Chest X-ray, PA view. Patient: 47 years old, sex M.
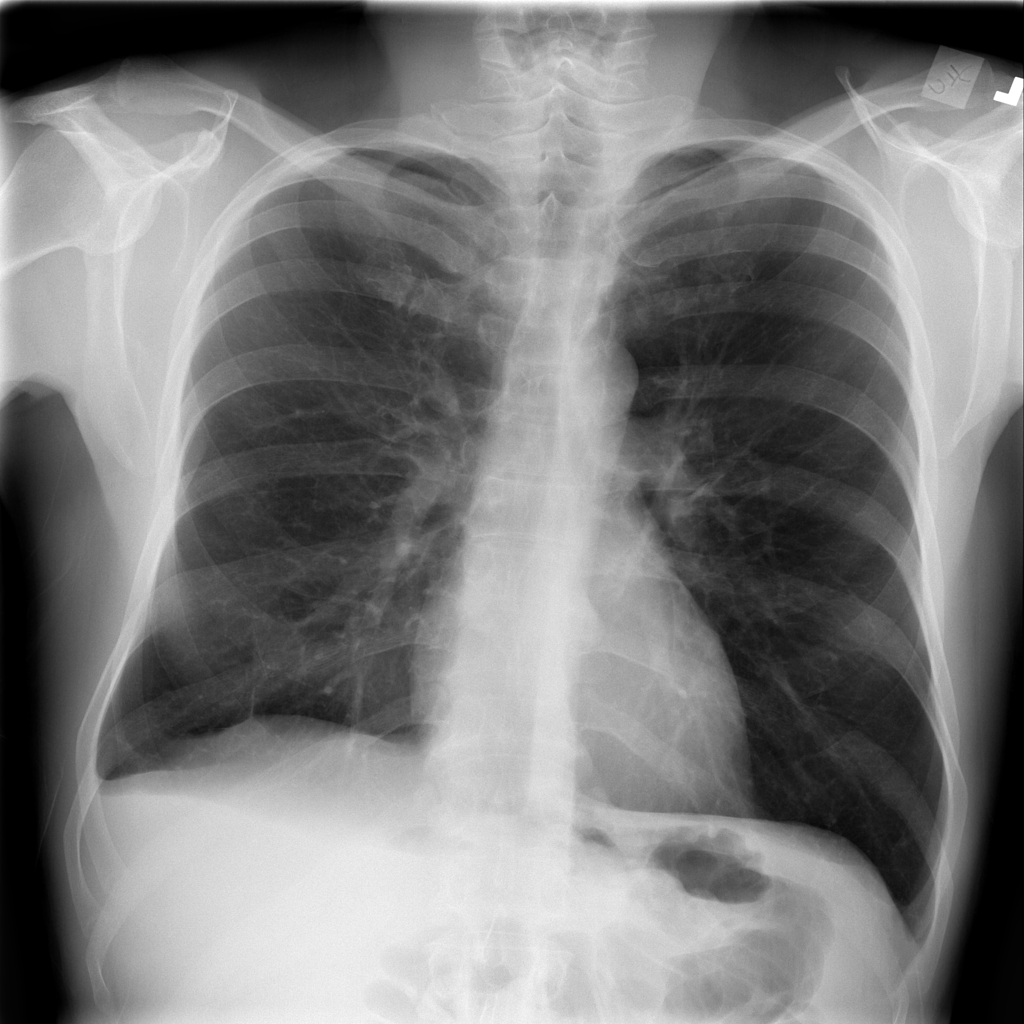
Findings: Consolidation, Effusion